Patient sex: M
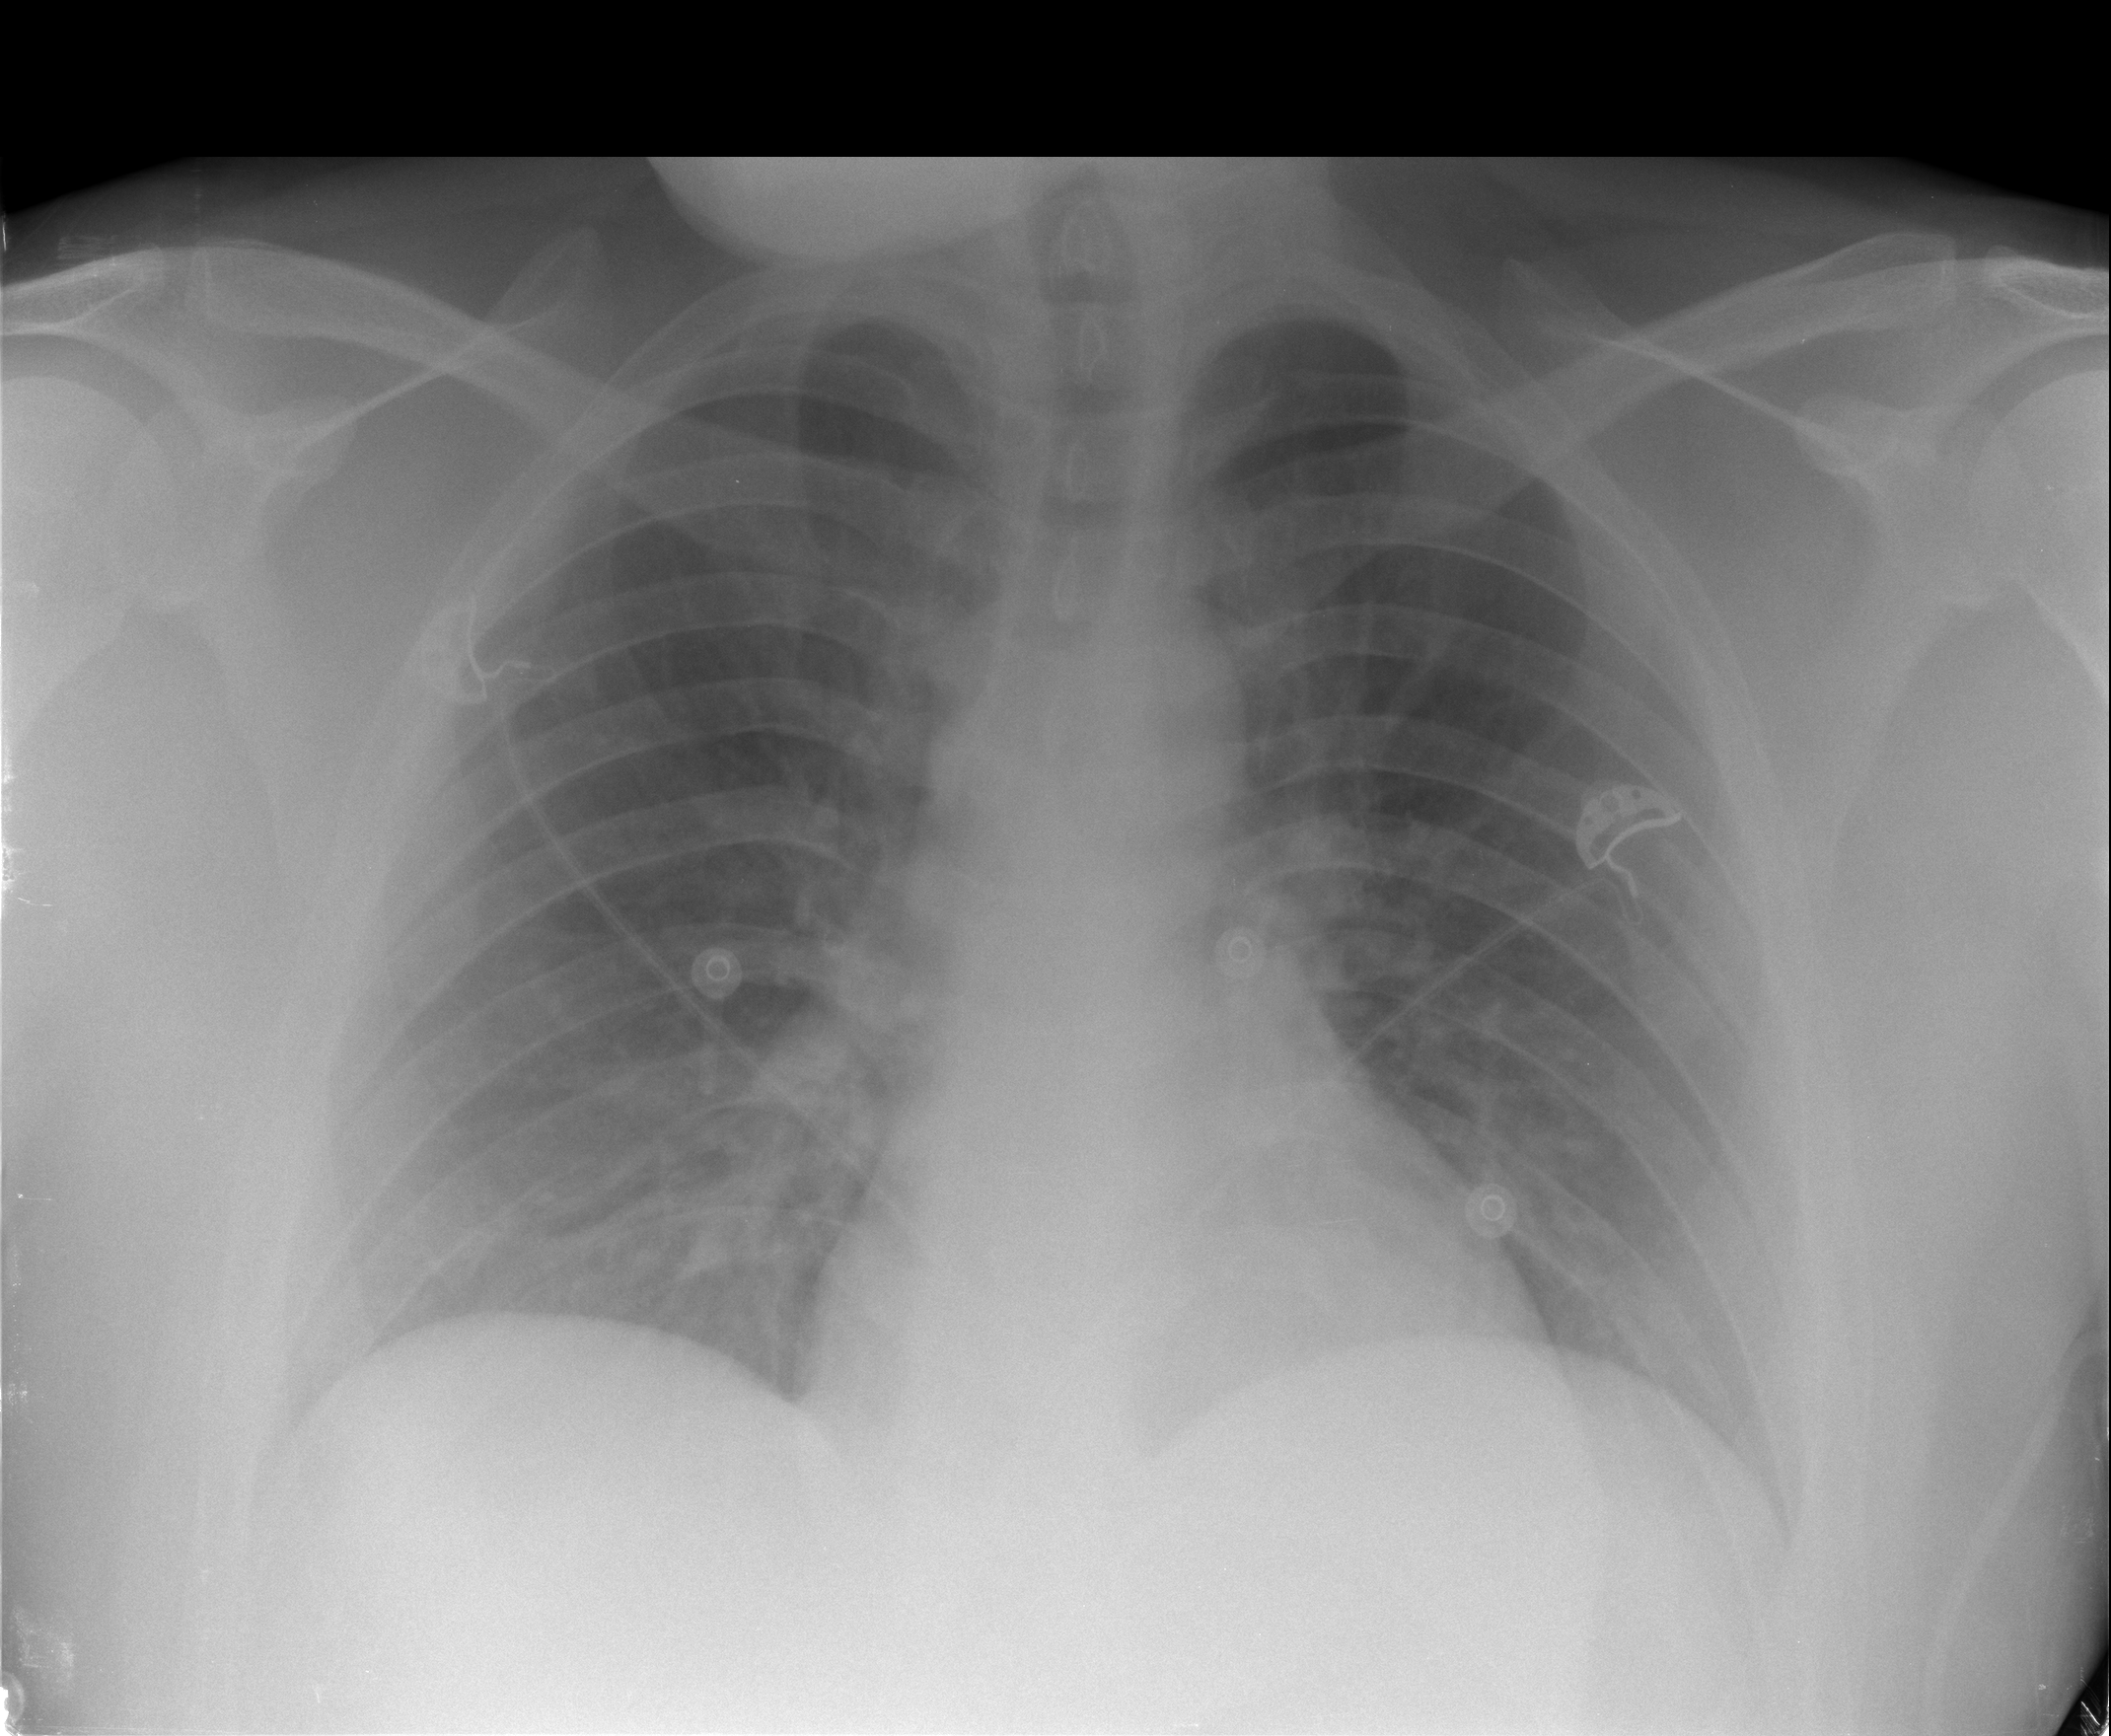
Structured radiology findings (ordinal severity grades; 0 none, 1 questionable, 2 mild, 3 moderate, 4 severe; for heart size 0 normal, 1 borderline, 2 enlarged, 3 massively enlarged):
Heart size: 0
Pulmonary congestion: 0
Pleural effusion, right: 2
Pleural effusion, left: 2
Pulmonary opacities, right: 0
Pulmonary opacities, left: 0
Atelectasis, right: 1
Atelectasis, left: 1